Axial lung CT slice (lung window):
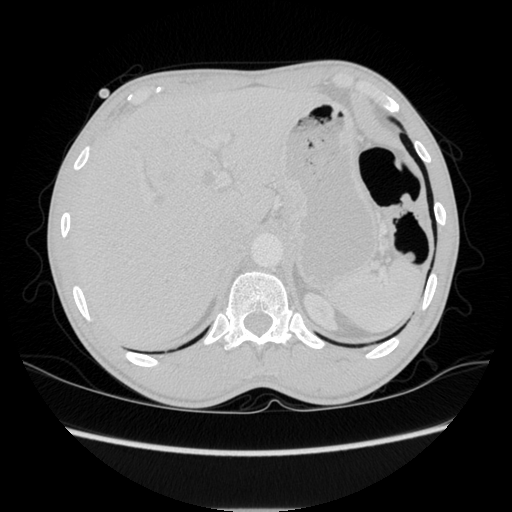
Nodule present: no